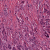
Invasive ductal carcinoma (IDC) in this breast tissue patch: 1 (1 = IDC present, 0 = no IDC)